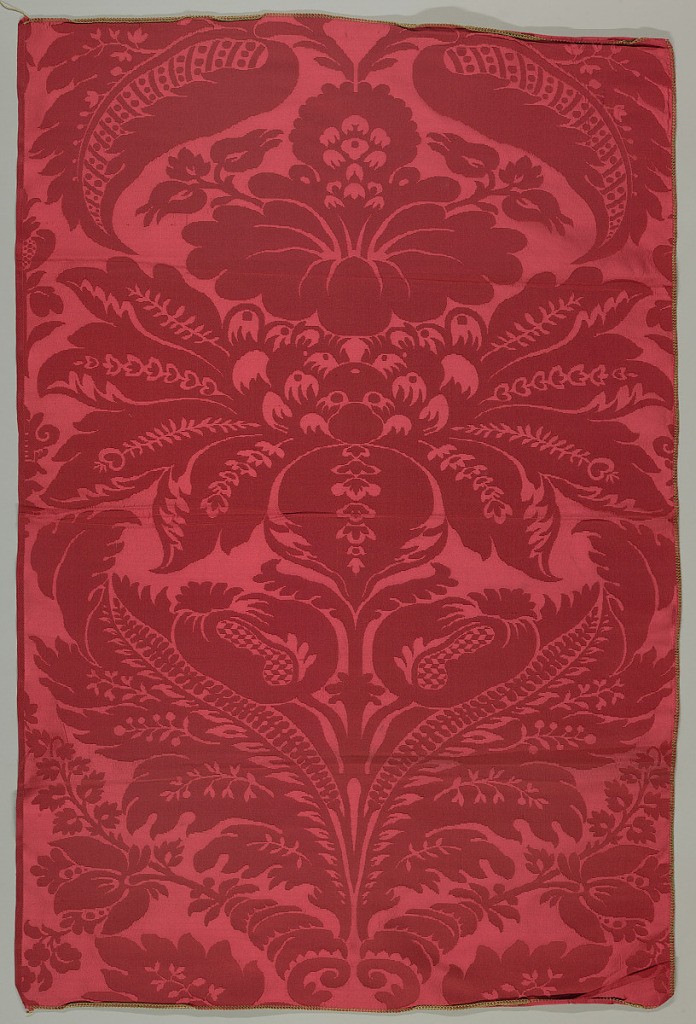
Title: Textile
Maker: F. Schumacher & Co., New York, NY, USA, founded 1889
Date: ca. 1907
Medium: silk Technique: damask, 7&1 satin
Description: Symmetrical design of flowers and large curving leaves in bright red.